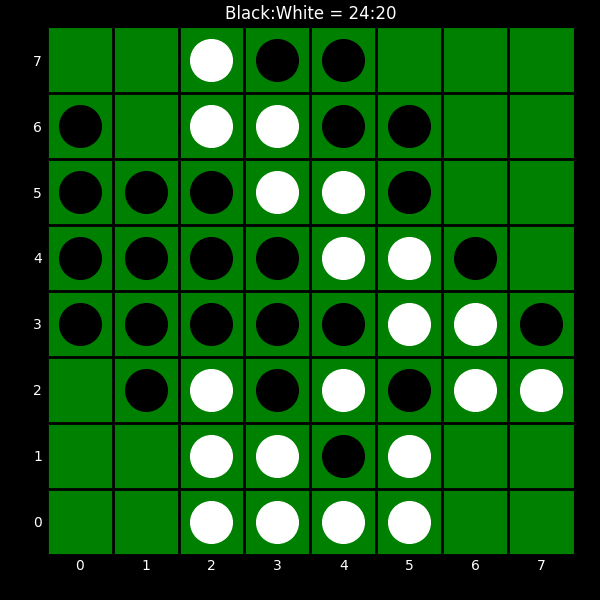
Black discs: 24
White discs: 20